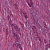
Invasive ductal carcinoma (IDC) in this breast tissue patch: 1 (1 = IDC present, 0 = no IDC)